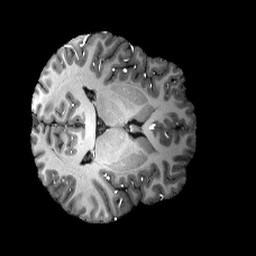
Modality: T1w
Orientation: axial
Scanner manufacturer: siemens
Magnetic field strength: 6.98 T
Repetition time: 3.1 s
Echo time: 0.00355 s